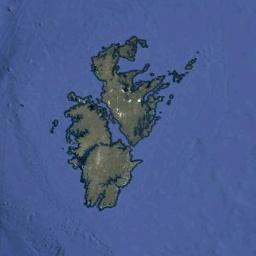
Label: island